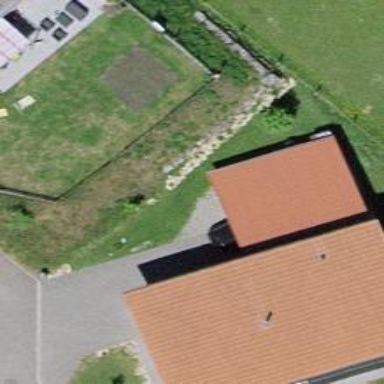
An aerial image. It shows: Simple house.